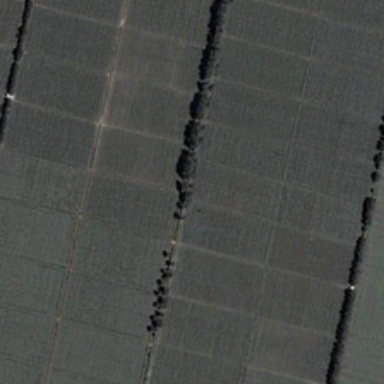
The grey latticed farmland is divided by three rows of trees .